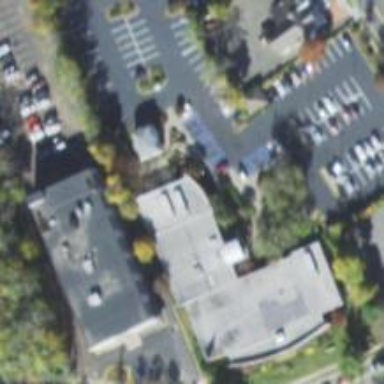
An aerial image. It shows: Library building.